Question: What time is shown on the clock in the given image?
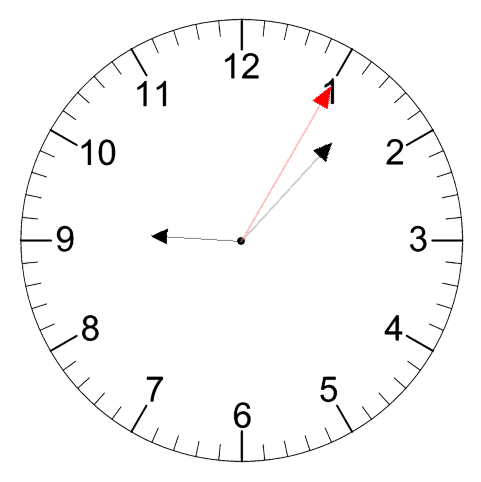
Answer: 09:07:05